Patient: sex F, age 39
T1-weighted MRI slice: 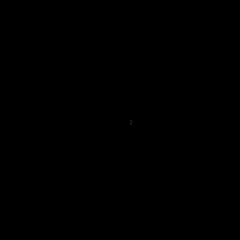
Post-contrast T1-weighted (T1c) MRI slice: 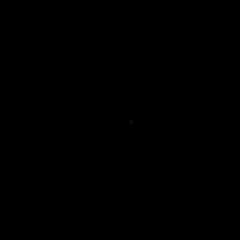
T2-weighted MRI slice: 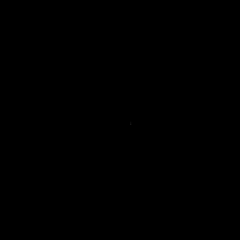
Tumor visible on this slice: no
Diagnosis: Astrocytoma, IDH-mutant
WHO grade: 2